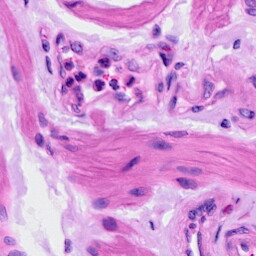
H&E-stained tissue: Ovarian